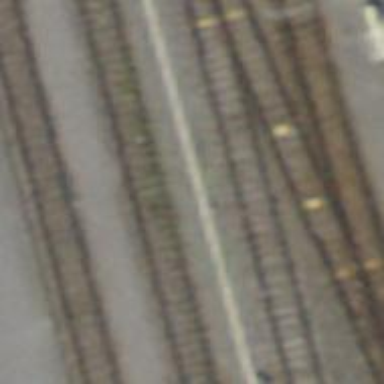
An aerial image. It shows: Single-track railway yard.